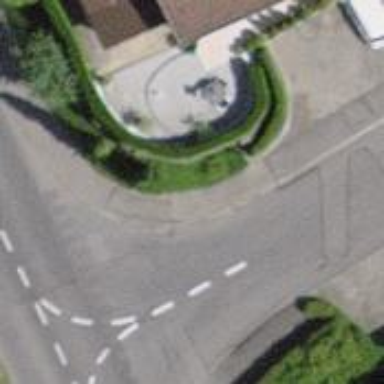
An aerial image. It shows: Kerb barrier.